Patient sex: M
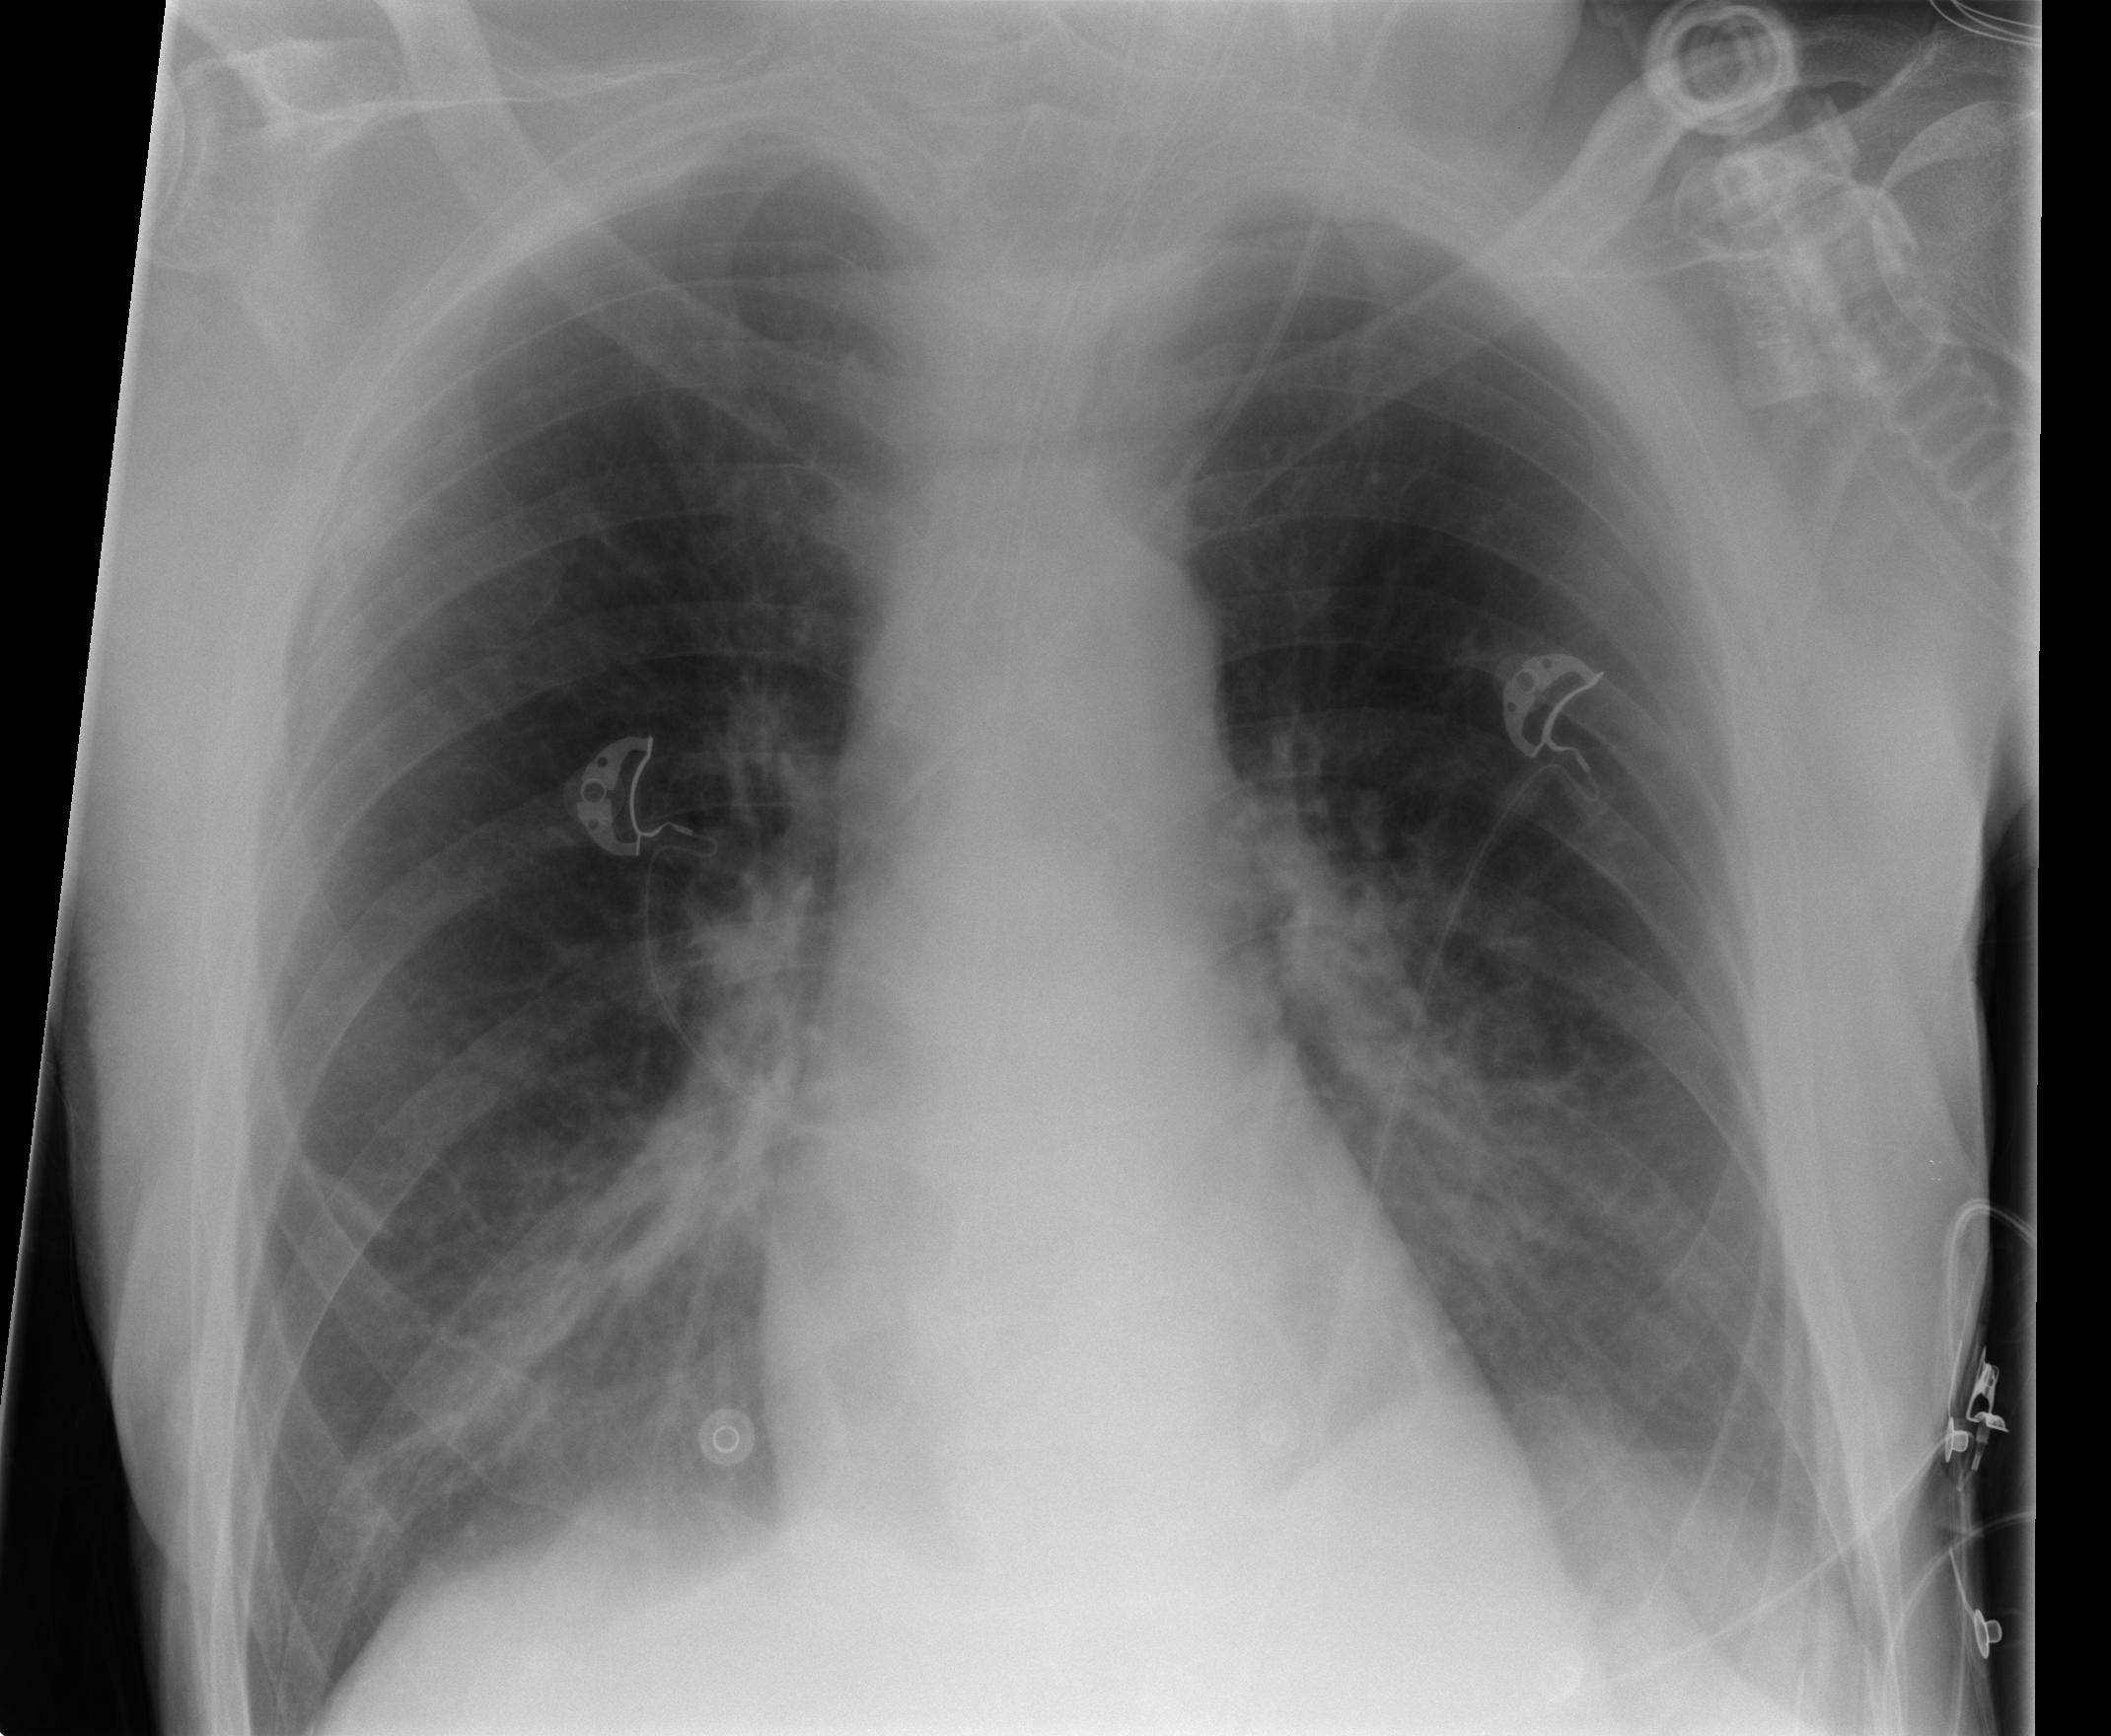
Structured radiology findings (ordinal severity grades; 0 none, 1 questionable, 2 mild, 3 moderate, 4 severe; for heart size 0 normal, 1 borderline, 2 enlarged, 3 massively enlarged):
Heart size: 0
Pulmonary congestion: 2
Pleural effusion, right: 0
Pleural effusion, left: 0
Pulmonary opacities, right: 0
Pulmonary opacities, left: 0
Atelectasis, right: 0
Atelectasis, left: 0